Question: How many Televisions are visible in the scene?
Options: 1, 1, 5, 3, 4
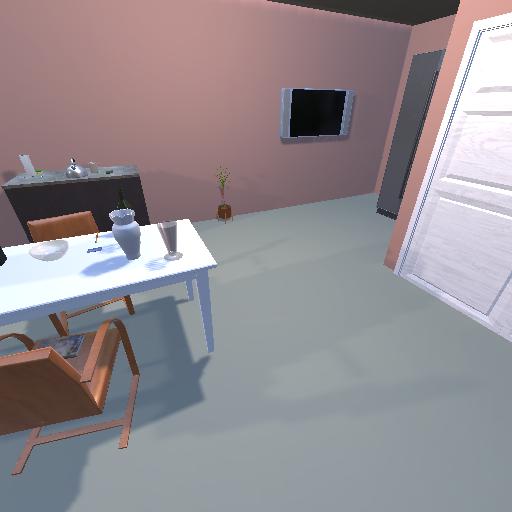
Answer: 1